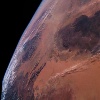
Label: land